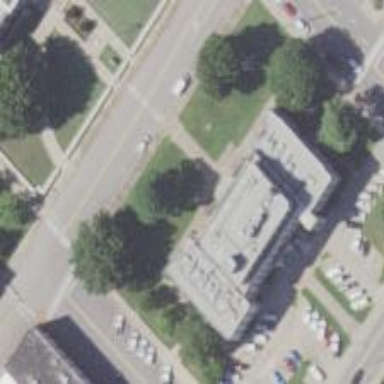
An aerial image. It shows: Courthouse building.